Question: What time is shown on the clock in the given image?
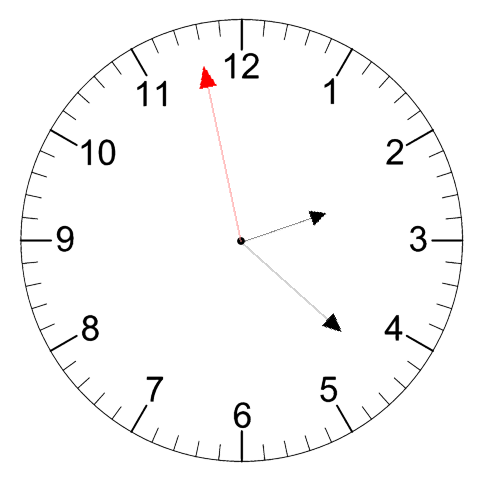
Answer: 02:21:58